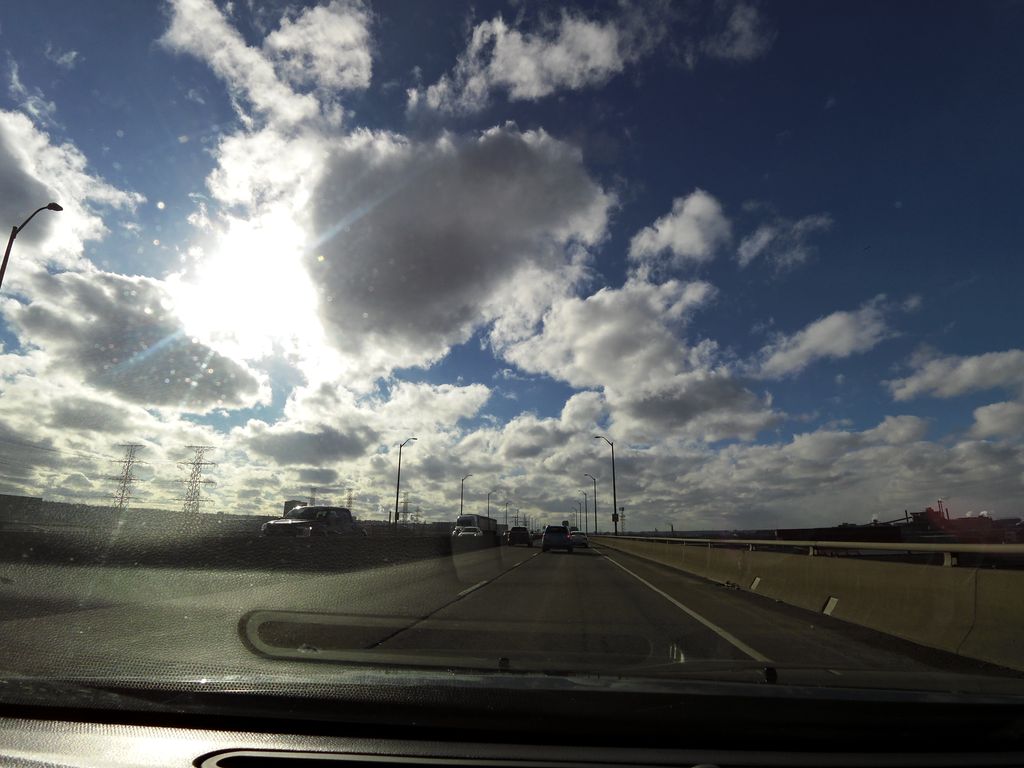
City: hamilton